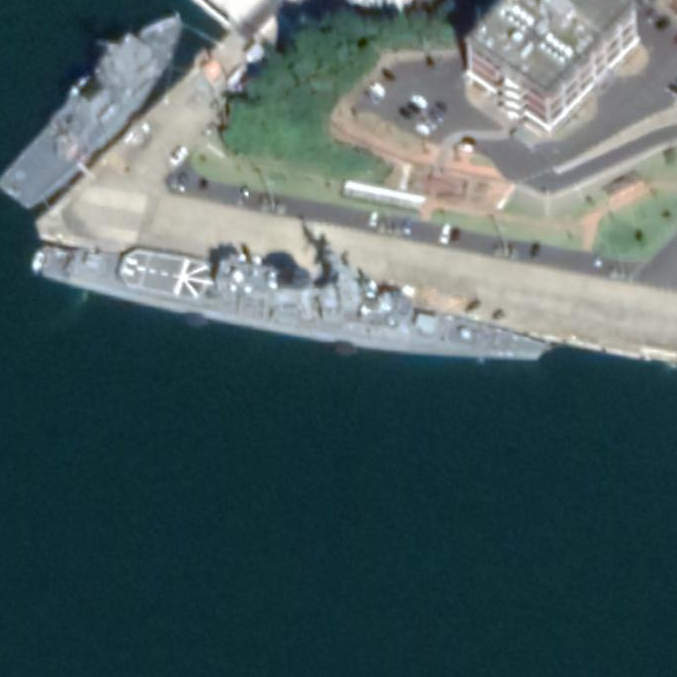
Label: Abukuma-class_frigate